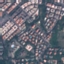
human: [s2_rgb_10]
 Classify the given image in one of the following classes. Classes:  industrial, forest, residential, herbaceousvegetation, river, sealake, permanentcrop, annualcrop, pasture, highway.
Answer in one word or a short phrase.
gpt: Residential